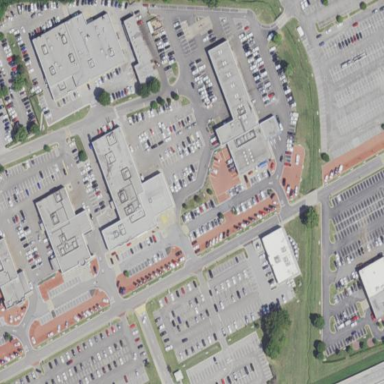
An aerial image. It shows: Retail area.